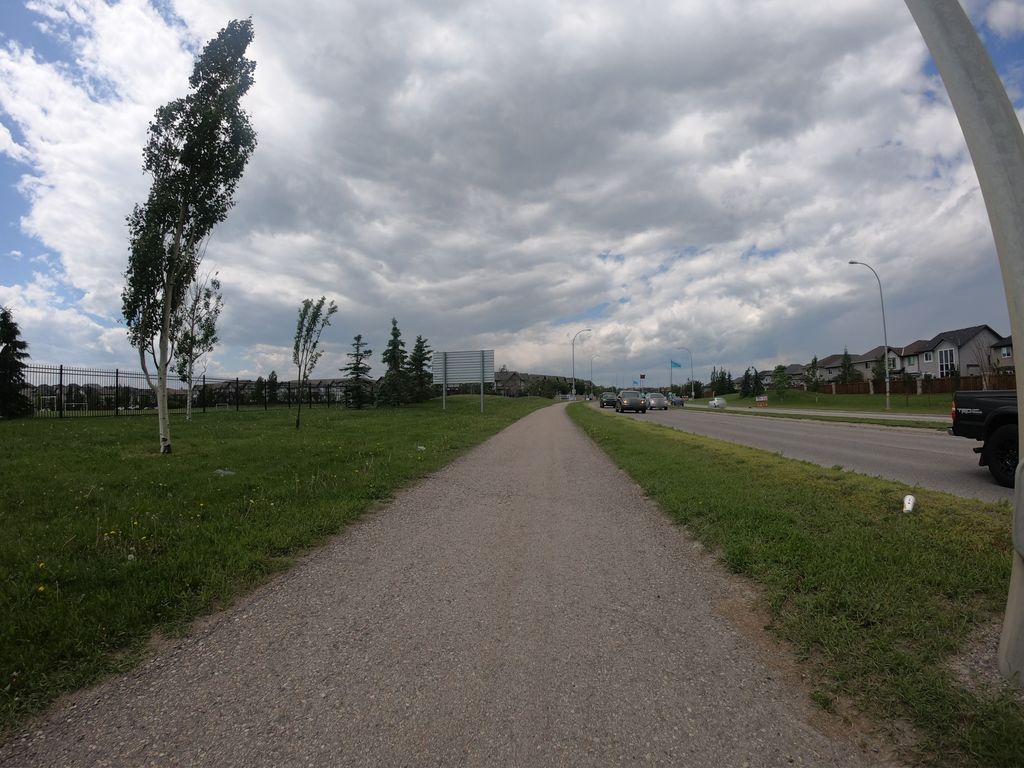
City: calgary